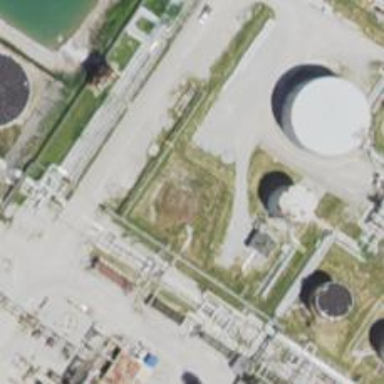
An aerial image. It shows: Storage tank with man-made structure.